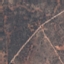
Label: HerbaceousVegetation